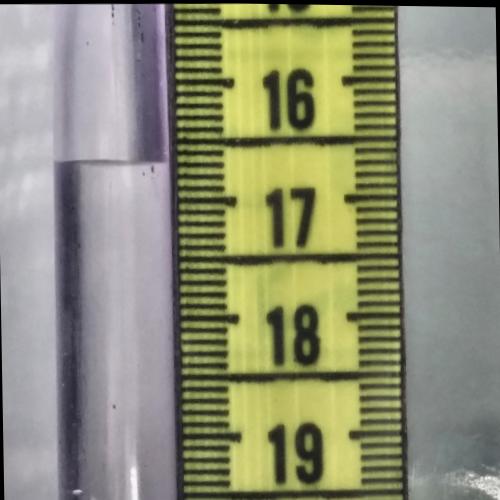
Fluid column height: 16.7 cm